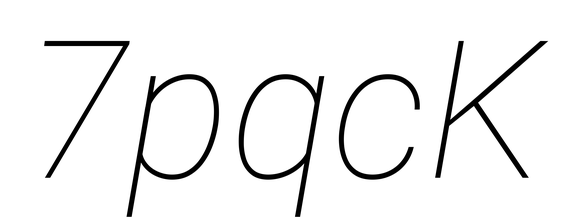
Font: Roboto-Italic_Thin_Italic